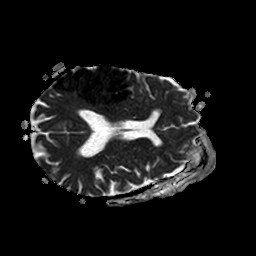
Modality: ADC
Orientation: axial
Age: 75
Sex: female
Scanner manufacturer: philips
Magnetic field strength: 1.5 T
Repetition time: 3.486 s
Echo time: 0.07078 s